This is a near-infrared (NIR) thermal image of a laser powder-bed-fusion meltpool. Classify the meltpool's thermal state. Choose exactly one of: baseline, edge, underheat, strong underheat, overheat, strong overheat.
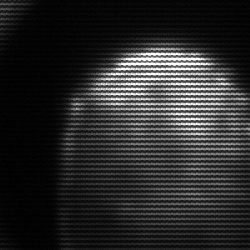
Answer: edge